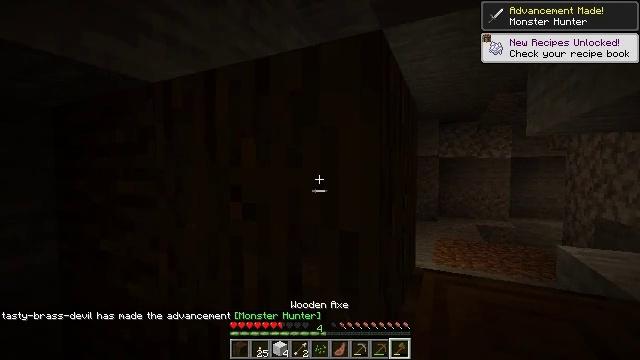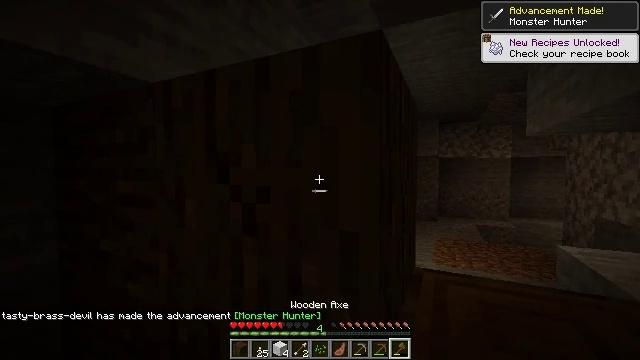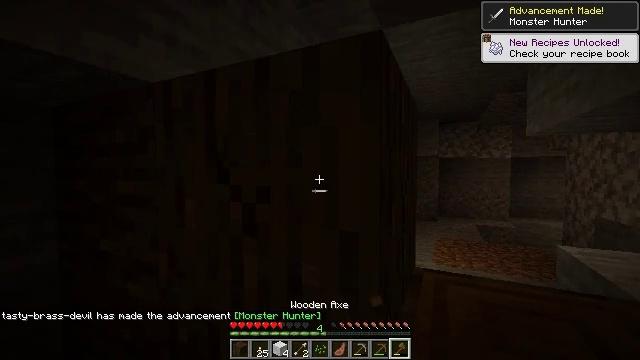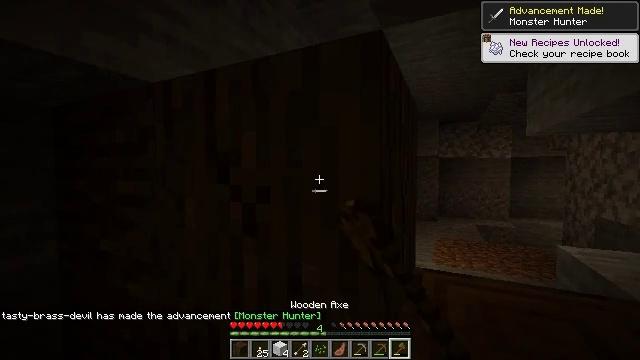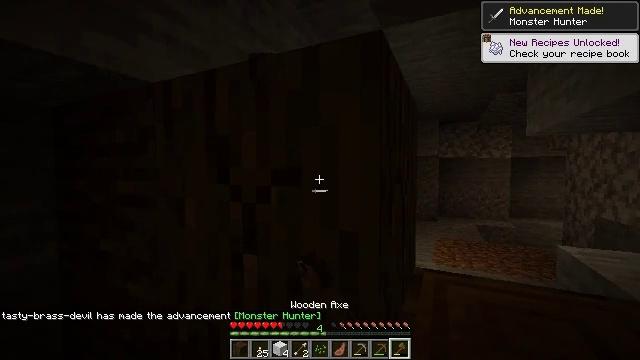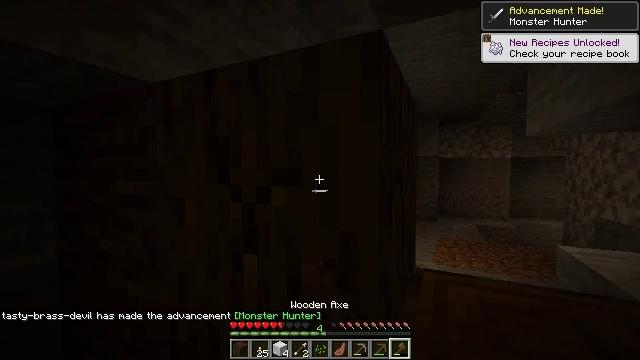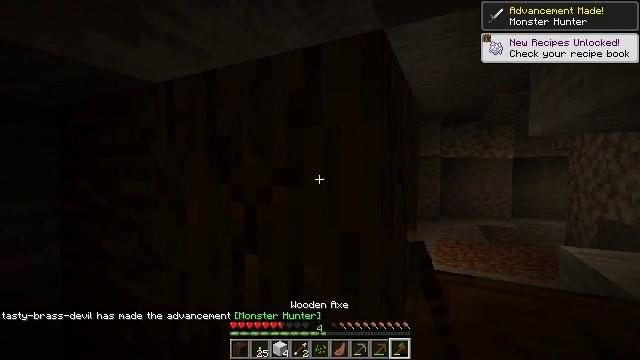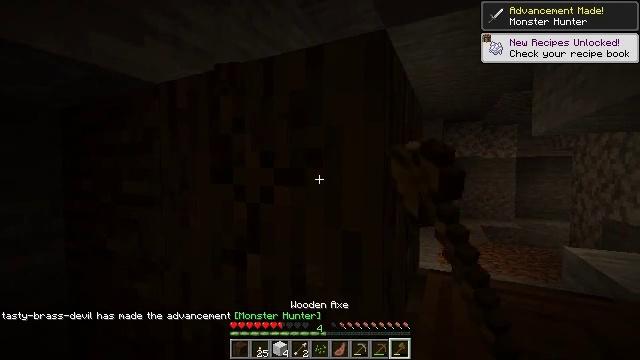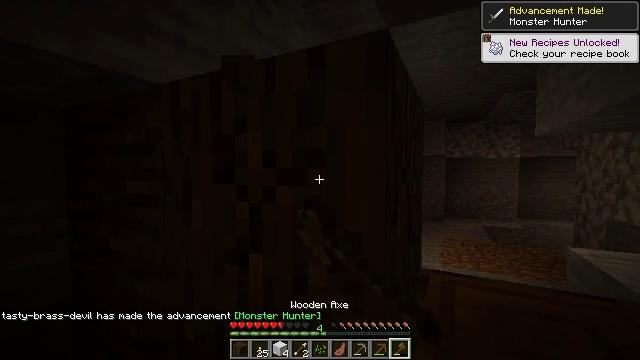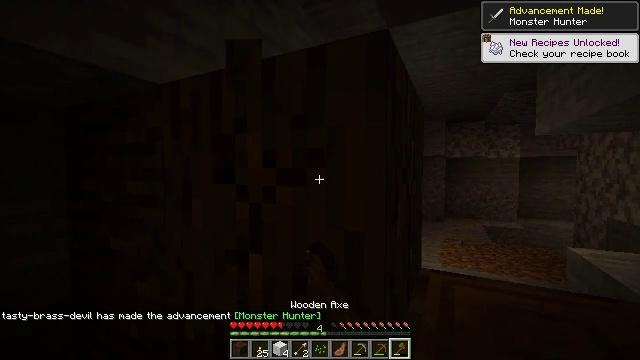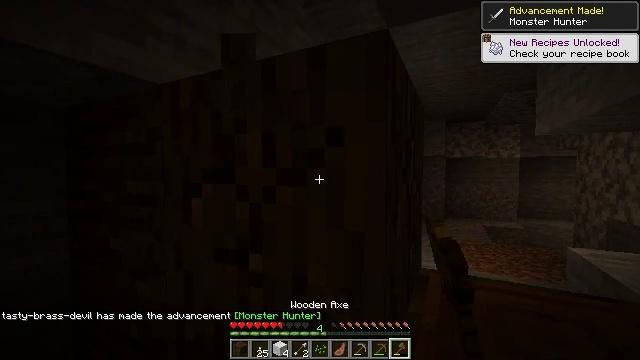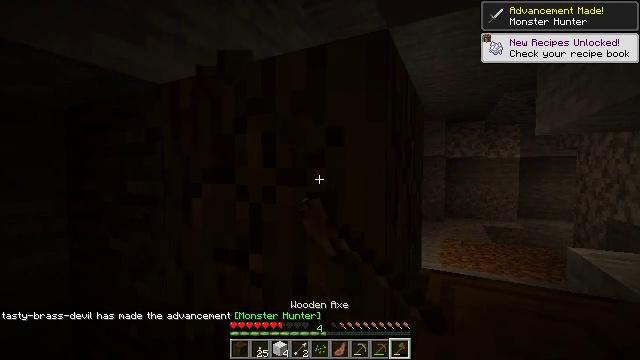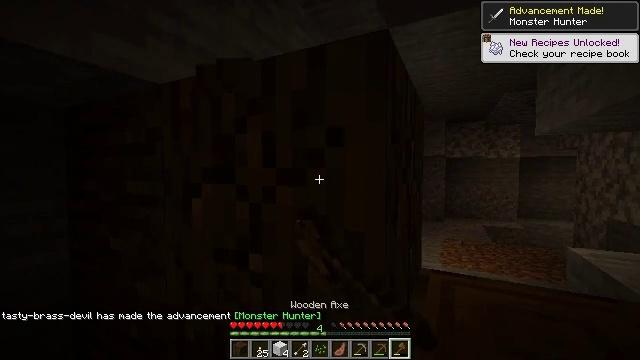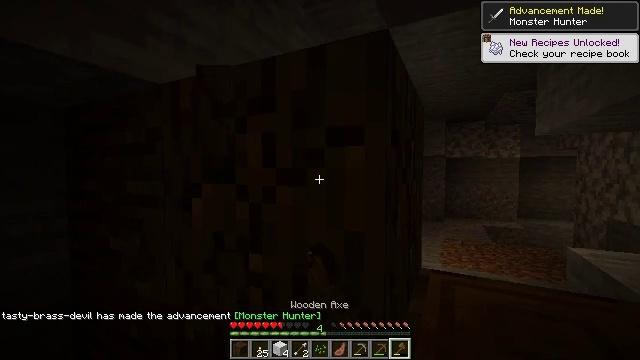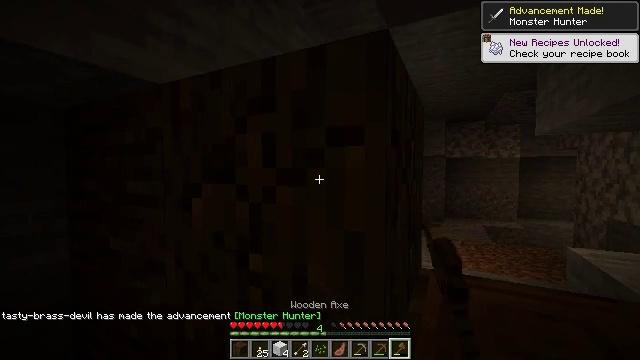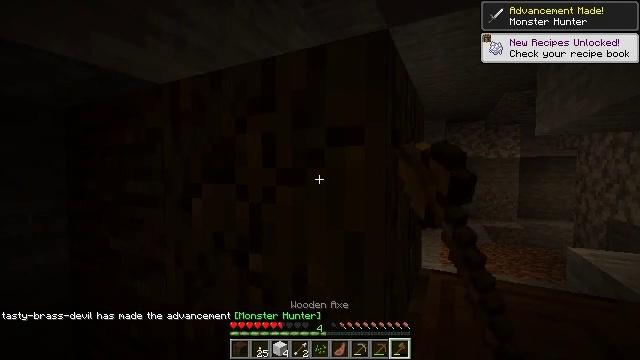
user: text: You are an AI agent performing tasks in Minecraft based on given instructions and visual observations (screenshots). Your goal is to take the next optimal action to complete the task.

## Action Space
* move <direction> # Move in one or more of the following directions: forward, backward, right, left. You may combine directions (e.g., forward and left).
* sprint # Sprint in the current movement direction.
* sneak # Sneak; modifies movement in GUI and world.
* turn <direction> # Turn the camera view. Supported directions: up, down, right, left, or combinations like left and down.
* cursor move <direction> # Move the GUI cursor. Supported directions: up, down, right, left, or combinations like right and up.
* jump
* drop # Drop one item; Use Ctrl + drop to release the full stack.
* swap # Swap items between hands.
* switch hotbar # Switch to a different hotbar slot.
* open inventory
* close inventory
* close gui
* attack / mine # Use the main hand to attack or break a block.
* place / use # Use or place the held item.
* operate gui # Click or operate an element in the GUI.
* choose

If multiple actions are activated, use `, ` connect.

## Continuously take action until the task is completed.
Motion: motion action
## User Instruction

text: Chop down the dark oak log.
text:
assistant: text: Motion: attack / mine
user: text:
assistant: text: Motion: attack / mine
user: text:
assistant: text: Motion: attack / mine
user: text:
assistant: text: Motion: attack / mine
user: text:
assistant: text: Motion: attack / mine
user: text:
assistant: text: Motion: attack / mine
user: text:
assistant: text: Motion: attack / mine
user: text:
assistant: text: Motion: attack / mine
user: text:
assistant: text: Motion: attack / mine
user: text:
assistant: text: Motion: attack / mine
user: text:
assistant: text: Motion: attack / mine
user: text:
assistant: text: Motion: attack / mine
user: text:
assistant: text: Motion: attack / mine
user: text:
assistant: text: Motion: attack / mine
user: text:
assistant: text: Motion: attack / mine
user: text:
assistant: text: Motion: attack / mine
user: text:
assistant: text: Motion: attack / mine
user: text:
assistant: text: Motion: attack / mine
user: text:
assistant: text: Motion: attack / mine
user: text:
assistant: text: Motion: turn left and down, attack / mine
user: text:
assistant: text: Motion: turn left and down, attack / mine
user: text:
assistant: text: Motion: attack / mine
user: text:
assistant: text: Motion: attack / mine
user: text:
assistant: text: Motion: attack / mine
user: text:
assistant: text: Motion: attack / mine
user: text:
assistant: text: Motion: attack / mine
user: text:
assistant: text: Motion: attack / mine
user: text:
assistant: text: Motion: attack / mine
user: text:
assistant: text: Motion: attack / mine
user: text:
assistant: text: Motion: attack / mine